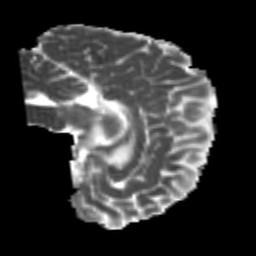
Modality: MD
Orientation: sagittal
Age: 21
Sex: male
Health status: healthy
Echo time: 0.074 s